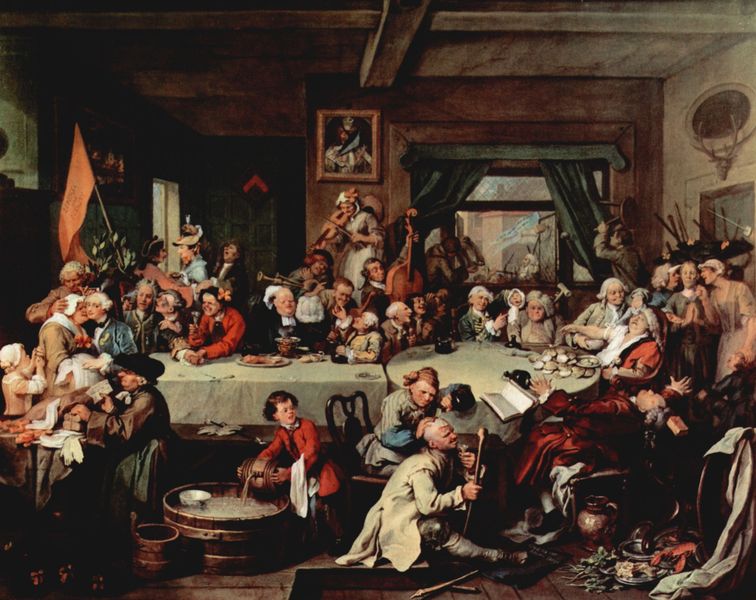
Titel: Das Bankett
Künstler: William Hogarth
Standort: London
Institution: Sir John Soane's Museum
Schlagwörter: blau, gemälde, gruppe, mann, schatten, wasser, weiß, baden, frauen, gelb, menschen, braun, bunt, fenster, frankreich, frau, glas, holz, hut, licht, männer, orange, raum, reden, stuhl, stühle, tisch, tische, haus, rot, fest, gesellschaft, alkohol, betrunken, feier, feiern, gelage, kneipe, trinken, wirtschaft, barock, rahmen, bild, holland, innenraum, portrait, tischdecke, vorhang, mantel, adel, decke, familie, innen, kind, bass, gesang, instrumente, musik, musiker, genre, kinder, krug, vase, perücke, magd, kuss, wohnzimmer, unterhaltung, cello, fahne, flagge, treiben, dielen, querformat, essen, tafel, wein, bedienstete, balken, gruppen, becher, bad, hummer, knabe, buch, becken, uniform, bürger, bürgertum, treffen, festmahl, mahl, wanne, zuber, geige, abendessen, bankett, lieder, dienst, mittelalter, sturz, hochzeit, gesandte, männder, bottich, dudelsack, perücken, geweih, eimer, geburtstag, feierlichkeit, gasthaus, gasthof, schänke, wirtshaus, landsitz, kinderarbeit, aderlass, hirschgeweih, abwasch, ausgelassenheit, küsse, festessen, wahl, manner, dinner, runder tisch, völlerei, nraum, eckiger tisch, essej, adekl, namenstag, waschbasin, geburtsta